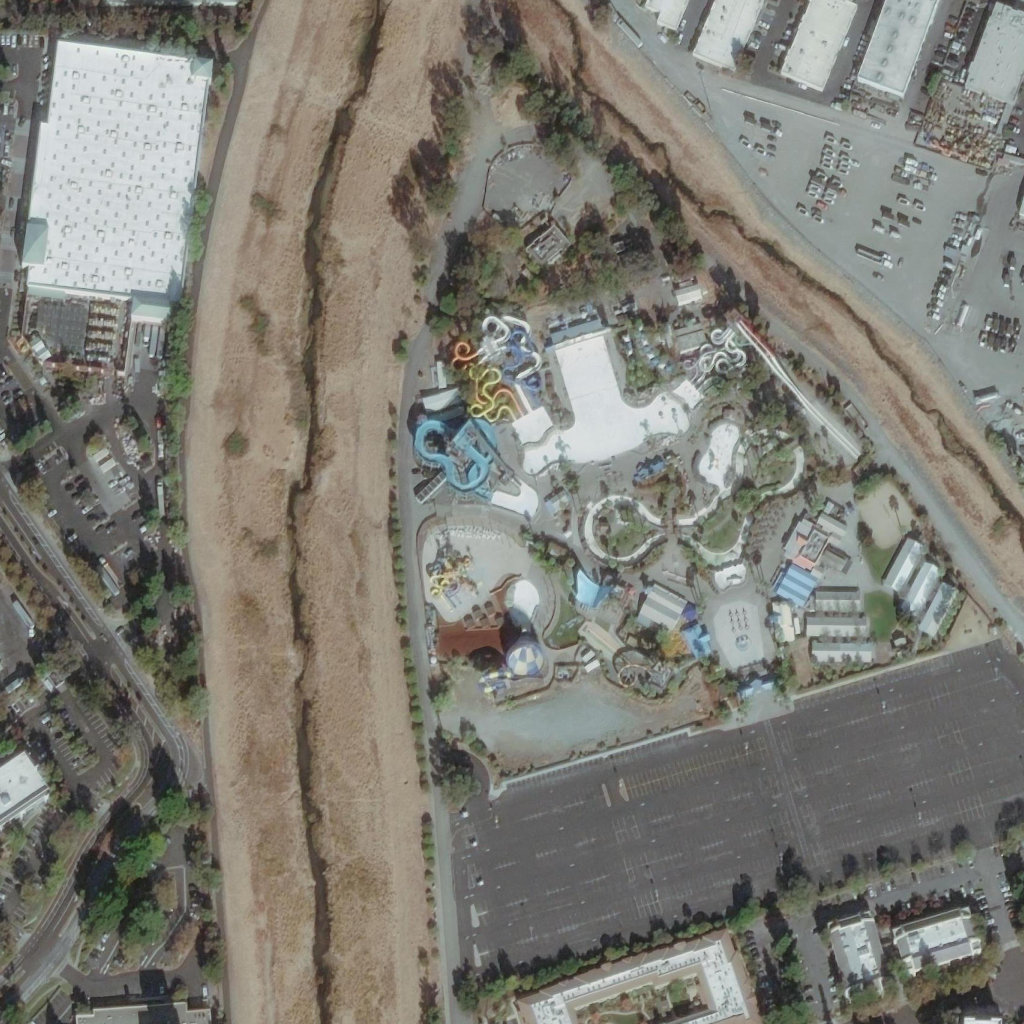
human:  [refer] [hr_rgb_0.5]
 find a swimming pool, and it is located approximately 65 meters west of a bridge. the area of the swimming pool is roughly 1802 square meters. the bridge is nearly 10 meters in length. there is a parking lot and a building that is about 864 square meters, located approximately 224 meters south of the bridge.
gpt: <box>[[39, 48, 53, 61, 0]]</box>